Question: In my last question, propose to me to solve the equation in discret mode. I'm using a grid and the four closest neighbours at each node to compute the unknown heights.

So the system to solve can be written with matrix :
last evening I looked around the web about linear algebra for C++. My choice is <URL>. But for now "U" and "b" are 'std::map' :
'''
std::map<std::pair<float,float>,float> b;
std::map<std::pair<float,float>,float> U;
.
.
.
if(g/*grid*/->getNode(r,c)->status == TO_COMPUTE){
U.insert(std::make_pair(std::make_pair(r,c),g->getNode(r,c)->y));
/*right*/ if(g->getNode(r+1,c)->status == SETTLED) b.at(std::make_pair(r,c)) += g >getNode(r+1,c)->y;
/*left */ if(g->getNode(r-1,c)->status == SETTLED) b.at(std::make_pair(r,c)) += g->getNode(r-1,c)->y;
/*down */ if(g->getNode(r,c+1)->status == SETTLED) b.at(std::make_pair(r,c)) += g->getNode(r,c+1)->y;
/*up */ if(g->getNode(r,c-1)->status == SETTLED) b.at(std::make_pair(r,c)) += g->getNode(r,c-1)->y;
}
'''
and I think I will have then to get the size of "U" to create 'arma::vec' and to parse the whole map with an 'std::iterator' to transfer the values in my 'arma::vec'. So I would like to know how to grow a 'arma::vec' I'm looking for something like 'std::vector::push_back()', then I will replace my 'std::map'. Also how can I get the size for a 'arma::vec'?
note1 : the picture shows the contours and the points where I will compute the values, the grid with unknow value is at y=0, when the lower contour is at y=-0.2 and the upper contour at y=0.8
note2 : when my little (LINUX) program will be ready I will release the code on my bitbucket as a very tiny example of use of discret operator
# Update 26 Nov. 2013:
you can get the link to the code <URL>
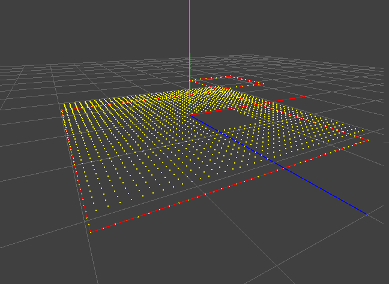
Answer: See Armadillo's <URL>.
Note that resizing objects inside performance critical loops (whether they're Armadillo matrices/vectors or std::vector) is not efficient. It's far better to work out the correct size beforehand.